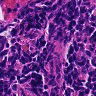
Metastatic tissue present: no